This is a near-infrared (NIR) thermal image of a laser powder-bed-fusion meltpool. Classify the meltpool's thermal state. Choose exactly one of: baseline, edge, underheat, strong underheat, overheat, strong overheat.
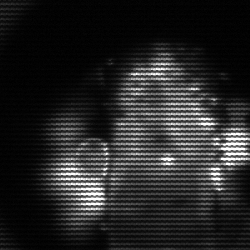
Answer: strong underheat